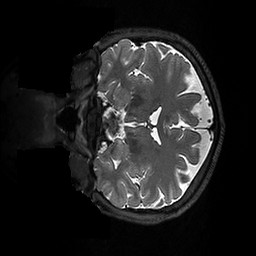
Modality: T2w
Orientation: coronal
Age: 29
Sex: female
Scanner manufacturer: ge
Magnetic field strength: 3 T
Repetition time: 3.202 s
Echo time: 0.06589 s